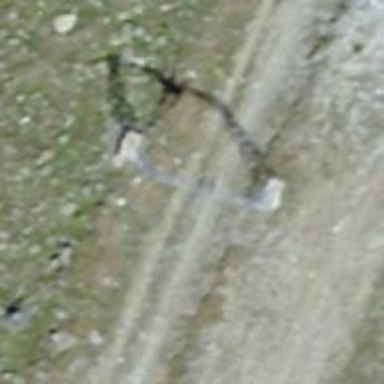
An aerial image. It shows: Pylon used for aerialway.